Question: I am new to this forum, i am facing this issue, where i get the below error.
'''
sudo -u shahid ./pg_ctl -D /root/pgsql10x/data/ initdb
invalid binary "/root/pgsql10x/bin/pg_ctl"
invalid binary "/root/pgsql10x/bin/pg_ctl"
invalid binary "/root/pgsql10x/bin/pg_ctl"
The program "initdb" is needed by pg_ctl but was not found in the same directory as "pg_ctl".
Check your installation.
'''
I am trying to run this from root.
I have built from the source. I am trying version 10. on CentOS7.
I downloaded direct from postgres site.
I am not facing this problem when I run as non-root user.
I have all the files in the bin directory, as shared in image here:

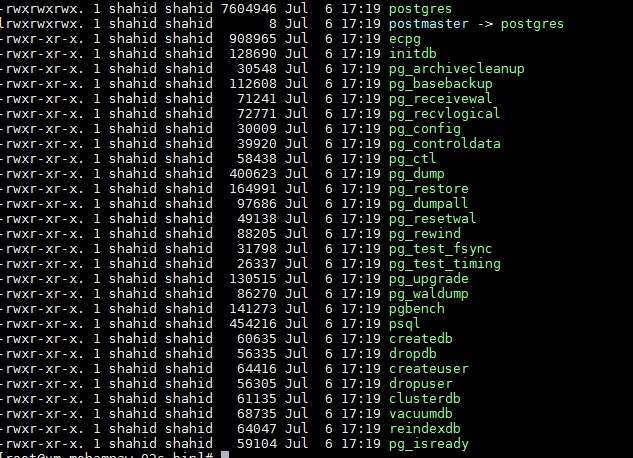
Answer: Finally, I was able to resolve the issue.
The problem was due to the built source was directly placed in "/root/" directory as
/root/pgsql10x/ in root login.
when i placed it in "/app/" directory as /app/pgsql10x/ things started working normally, database got created and database got working without any problem (in root login).
-Shahid